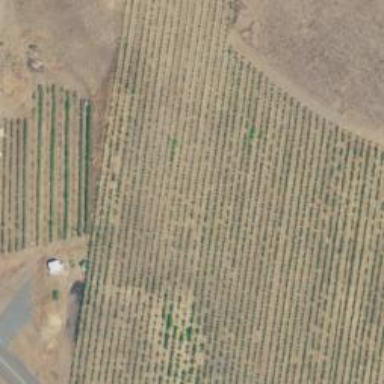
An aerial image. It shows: Vineyard where grapes are grown.